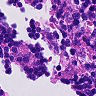
Metastatic tissue present: no